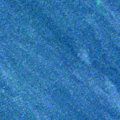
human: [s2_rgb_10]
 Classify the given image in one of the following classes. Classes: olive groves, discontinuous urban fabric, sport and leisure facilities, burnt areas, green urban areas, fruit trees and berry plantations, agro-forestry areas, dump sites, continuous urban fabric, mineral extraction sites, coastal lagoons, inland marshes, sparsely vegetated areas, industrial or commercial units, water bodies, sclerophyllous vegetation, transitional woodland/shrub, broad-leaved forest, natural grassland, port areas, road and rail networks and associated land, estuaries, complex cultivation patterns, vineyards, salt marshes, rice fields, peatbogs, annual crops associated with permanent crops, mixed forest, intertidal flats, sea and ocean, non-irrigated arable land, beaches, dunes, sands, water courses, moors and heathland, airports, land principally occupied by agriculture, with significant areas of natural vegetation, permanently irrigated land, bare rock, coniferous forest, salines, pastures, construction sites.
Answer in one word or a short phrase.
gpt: sea and ocean